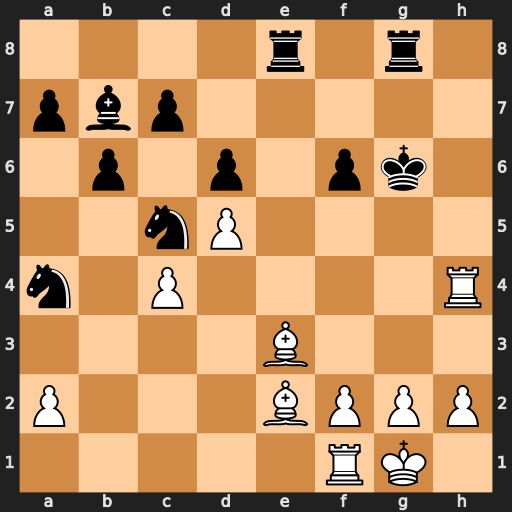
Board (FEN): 4r1r1/pbp5/1p1p1pk1/2nP4/n1P4R/4B3/P3BPPP/5RK1
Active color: w
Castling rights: -
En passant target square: -
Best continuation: Bh5+ Kg7 Bh6+ Kxh6 Bxe8+